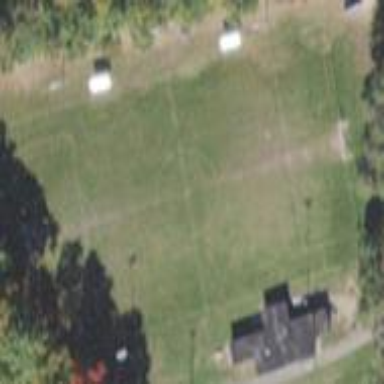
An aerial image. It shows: Grass pitch used for soccer.